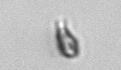
Label: Cryptophyta